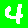
Digit: 4